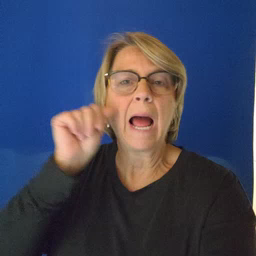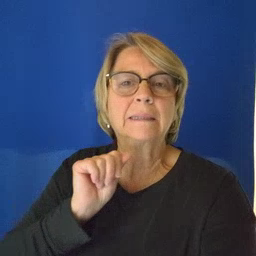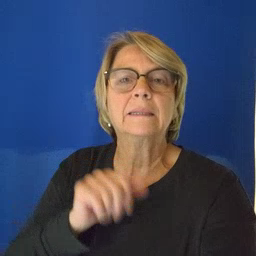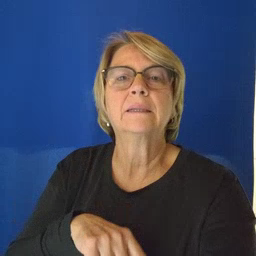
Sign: aunt